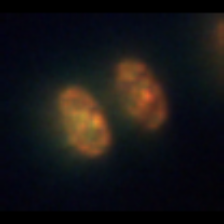
Taxon: Thalassiosira
Group: Diatoms